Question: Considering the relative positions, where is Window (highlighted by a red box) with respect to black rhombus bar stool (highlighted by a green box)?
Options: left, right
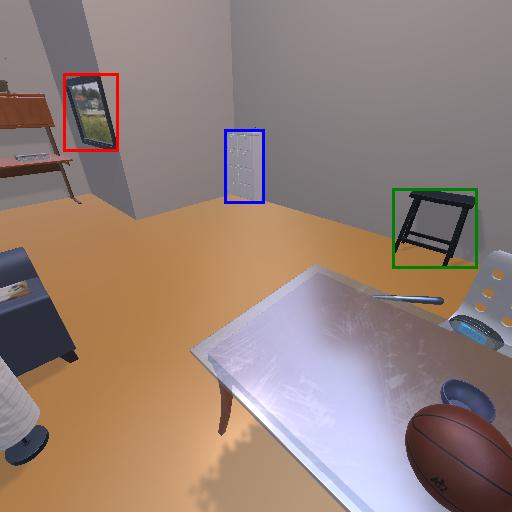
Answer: left